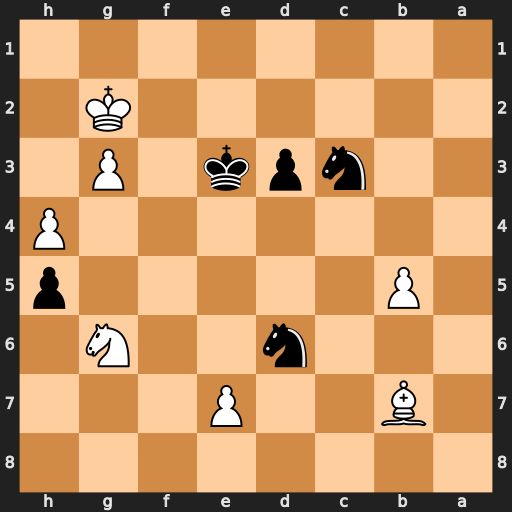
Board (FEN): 8/1B2P3/3n2N1/1P5p/7P/2npk1P1/6K1/8
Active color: b
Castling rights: -
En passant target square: -
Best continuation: d2 Bf3 Ne2 Nf4 d1=Q